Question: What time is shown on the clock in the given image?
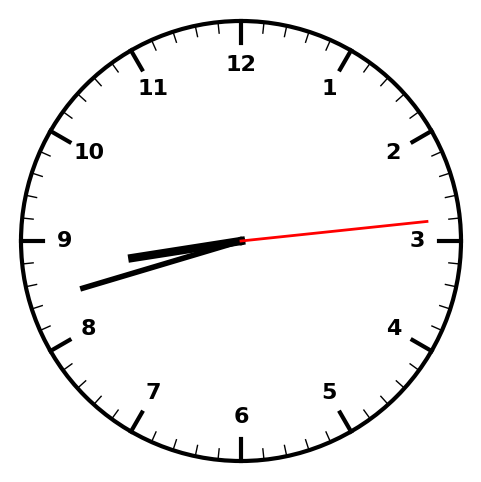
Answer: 08:42:14